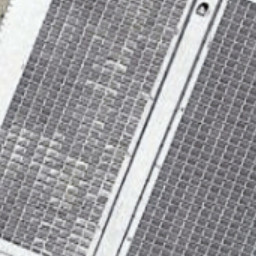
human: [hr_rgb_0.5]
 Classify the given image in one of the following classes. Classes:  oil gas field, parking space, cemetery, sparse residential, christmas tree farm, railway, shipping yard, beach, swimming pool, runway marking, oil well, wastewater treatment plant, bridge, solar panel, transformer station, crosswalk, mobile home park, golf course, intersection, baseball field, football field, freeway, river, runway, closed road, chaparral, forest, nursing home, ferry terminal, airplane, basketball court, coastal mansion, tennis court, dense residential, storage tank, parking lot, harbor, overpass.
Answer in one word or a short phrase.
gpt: solar panel